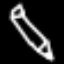
Label: pencil